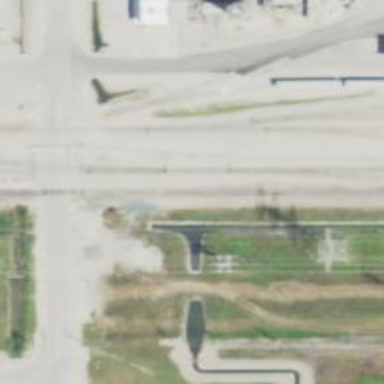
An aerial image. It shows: Railway yard.